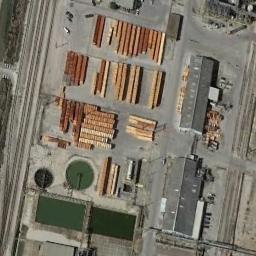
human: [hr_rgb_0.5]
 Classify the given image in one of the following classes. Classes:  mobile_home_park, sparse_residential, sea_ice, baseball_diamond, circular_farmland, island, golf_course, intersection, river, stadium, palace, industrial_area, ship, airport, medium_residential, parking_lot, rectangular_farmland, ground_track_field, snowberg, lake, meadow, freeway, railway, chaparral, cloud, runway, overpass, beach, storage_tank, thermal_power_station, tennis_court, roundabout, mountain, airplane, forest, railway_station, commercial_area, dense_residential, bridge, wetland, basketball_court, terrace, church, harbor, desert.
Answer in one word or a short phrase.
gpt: industrial_area